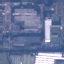
Land use / land cover class: Industrial